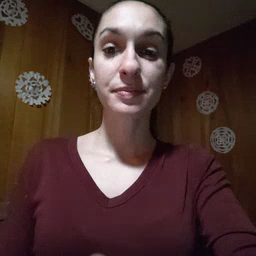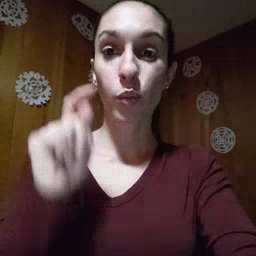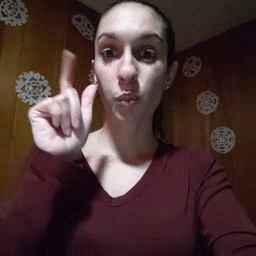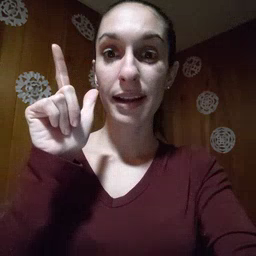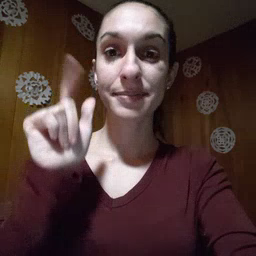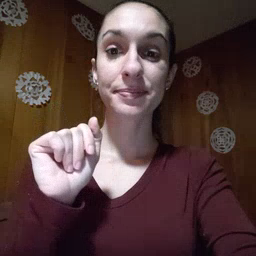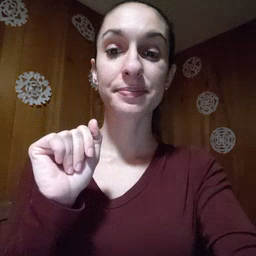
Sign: wake